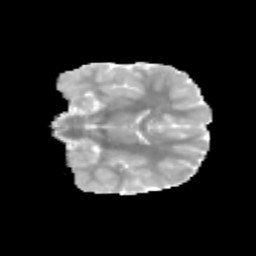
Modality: MD
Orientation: coronal
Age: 12
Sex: male
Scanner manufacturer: siemens
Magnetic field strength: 3 T
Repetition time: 3.8 s
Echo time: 0.07 s